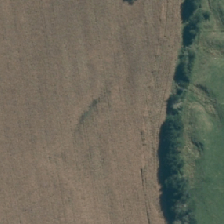
Land cover: shortrotation_cropland